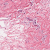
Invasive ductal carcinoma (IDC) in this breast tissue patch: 0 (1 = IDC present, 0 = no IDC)